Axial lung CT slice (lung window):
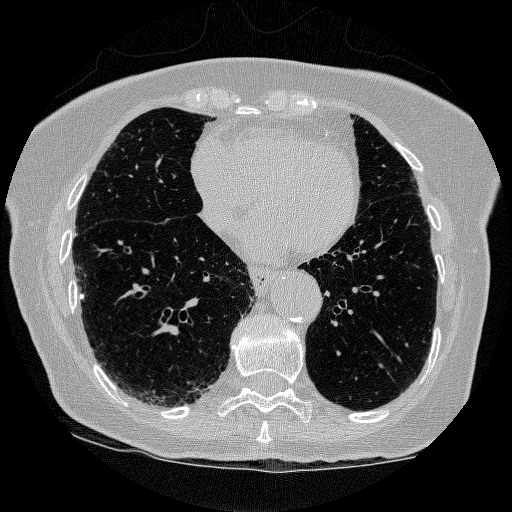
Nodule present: yes
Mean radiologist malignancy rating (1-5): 1